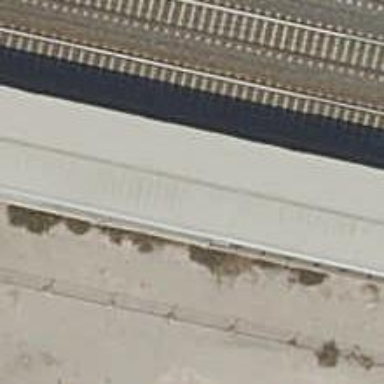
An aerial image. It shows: Road with steps.